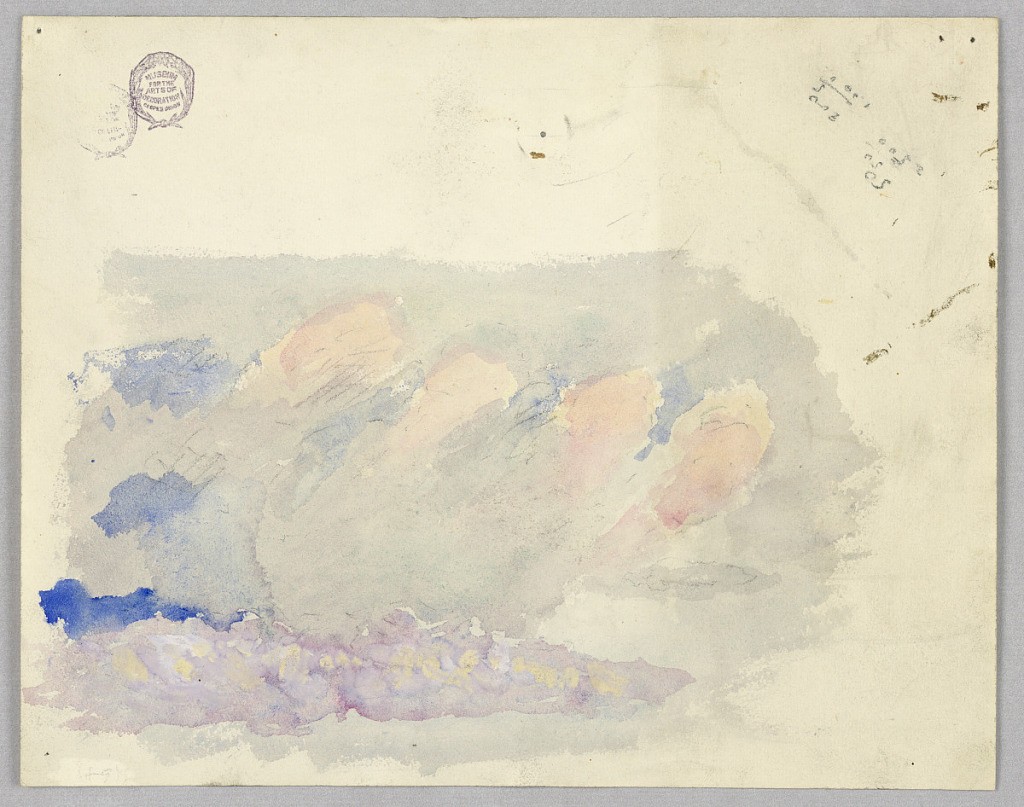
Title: Study of clouds, Rome, Italy
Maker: Francis Augustus Lathrop, American, 1849–1909
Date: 1893–1894
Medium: Brush and watercolor, gouache, graphite on paper
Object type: Drawing
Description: Sketch of clouds